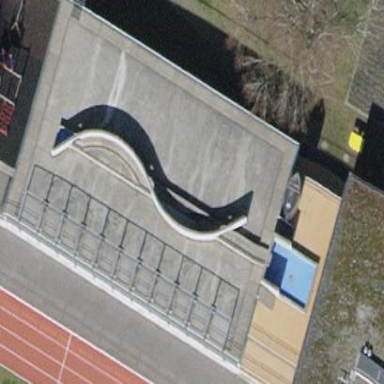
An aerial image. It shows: Building being used as sports hall.